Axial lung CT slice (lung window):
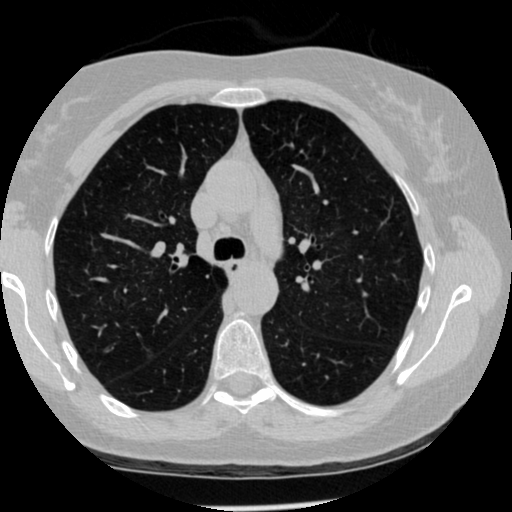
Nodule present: no